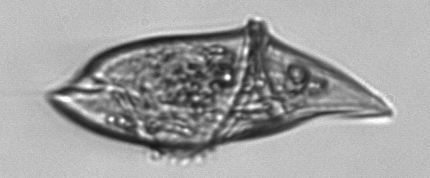
Label: Gyrodinium